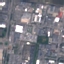
Label: Industrial